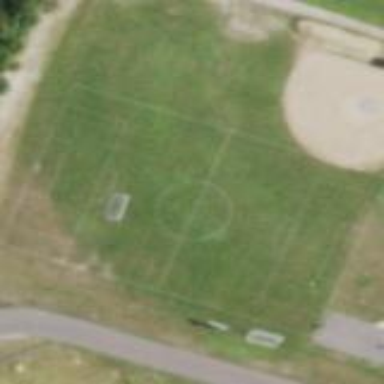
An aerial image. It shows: Cricket pitch for leisure and sports activities.